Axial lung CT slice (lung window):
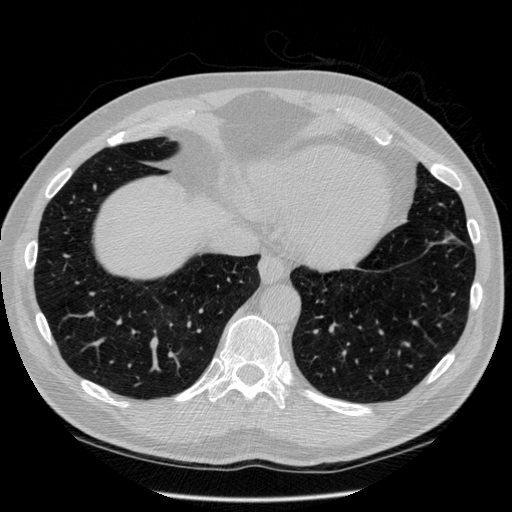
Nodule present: no